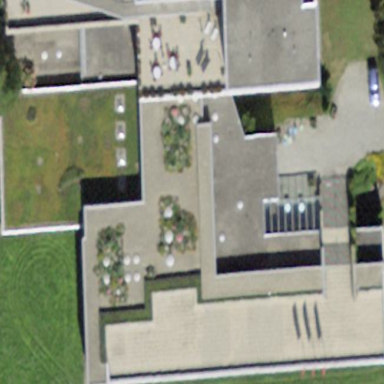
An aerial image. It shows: College building.